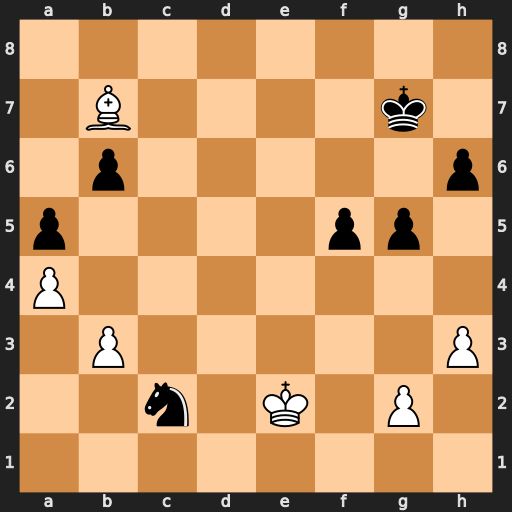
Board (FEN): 8/1B4k1/1p5p/p4pp1/P7/1P5P/2n1K1P1/8
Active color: w
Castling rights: -
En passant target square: -
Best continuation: Kd3 Nb4+ Kc4 Kf8 Kb5